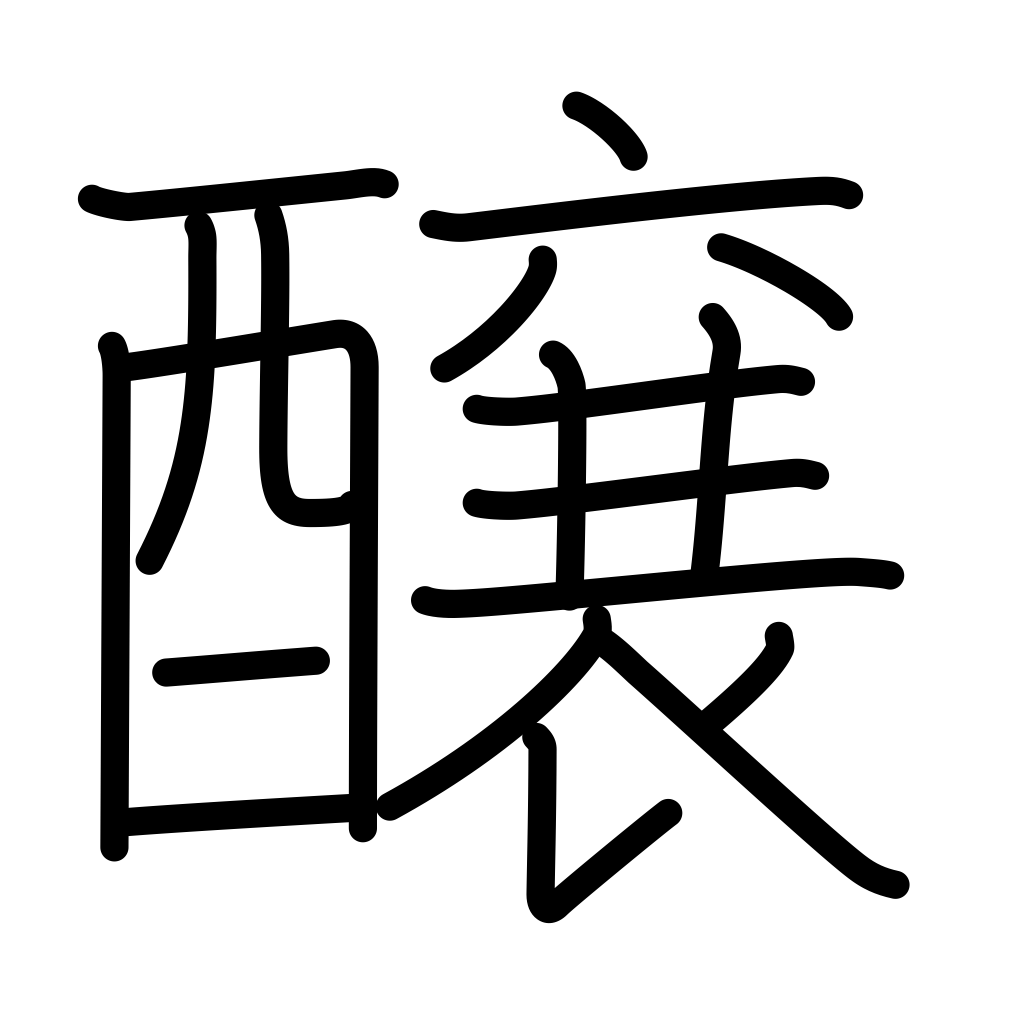
Meaning: brew, cause